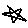
Label: star